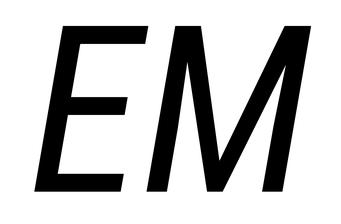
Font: Roboto-Italic_Condensed_Italic